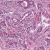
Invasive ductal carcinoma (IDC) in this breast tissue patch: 1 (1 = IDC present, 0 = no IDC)